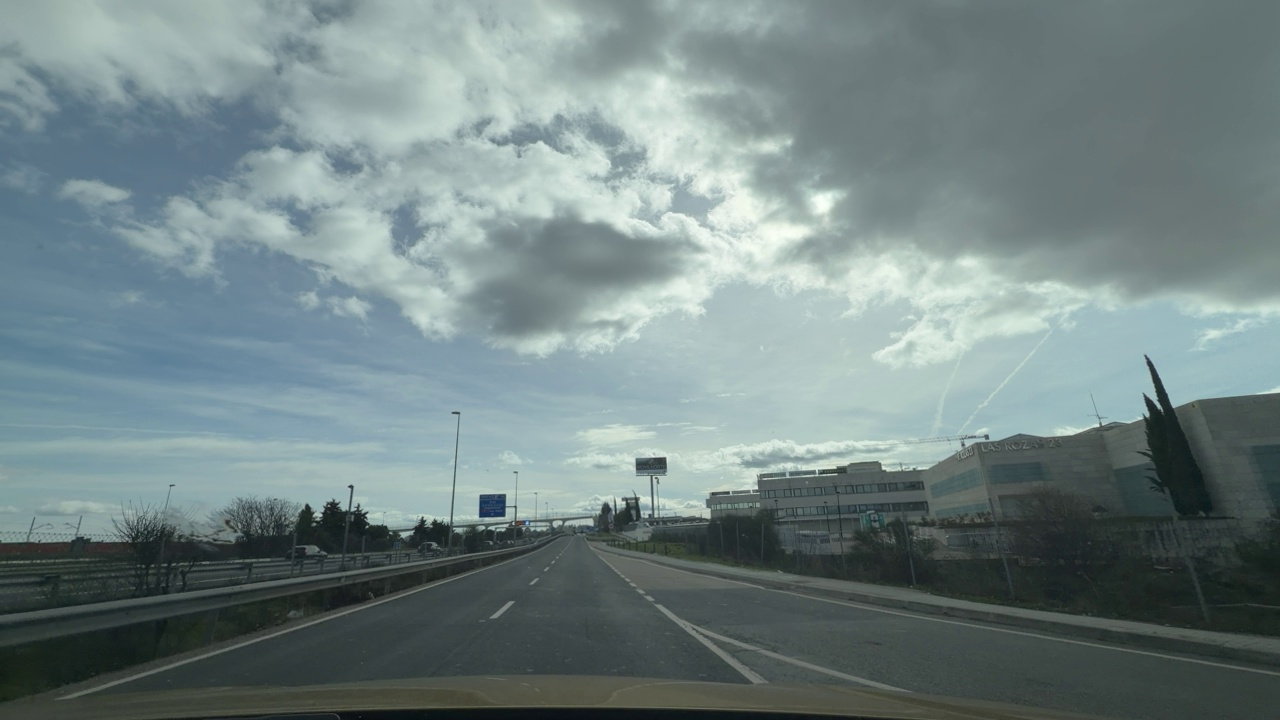
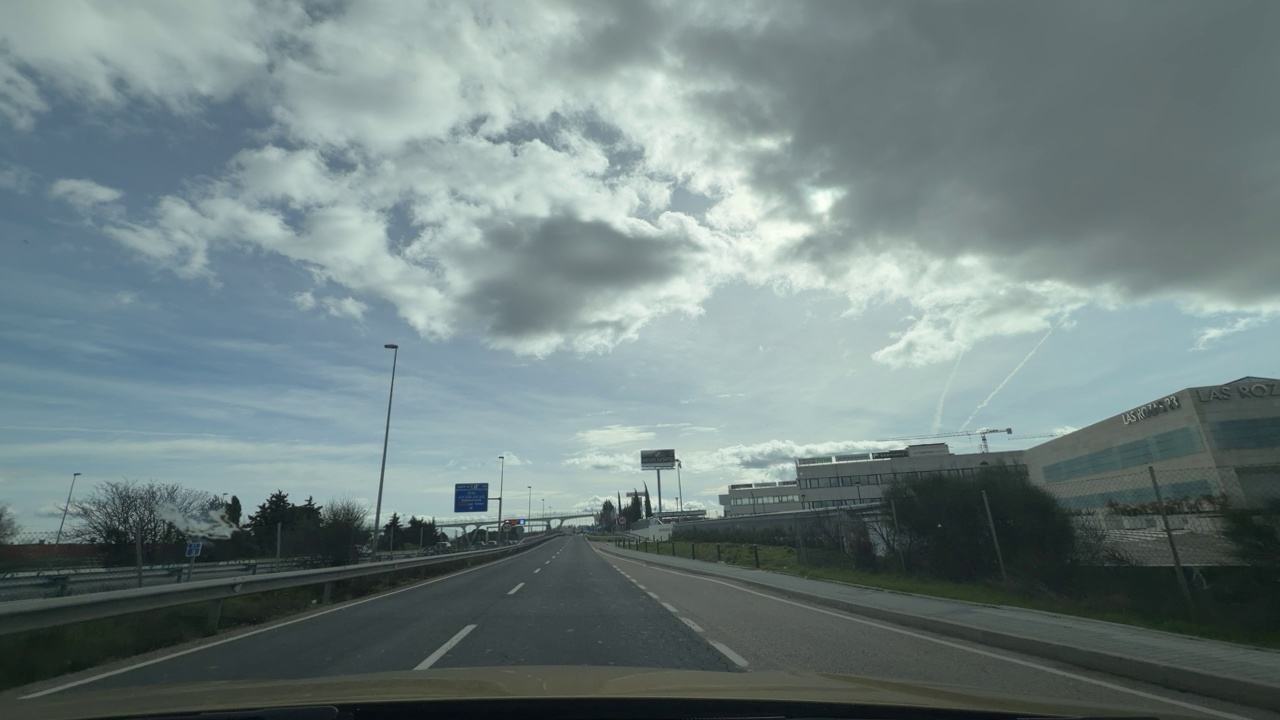
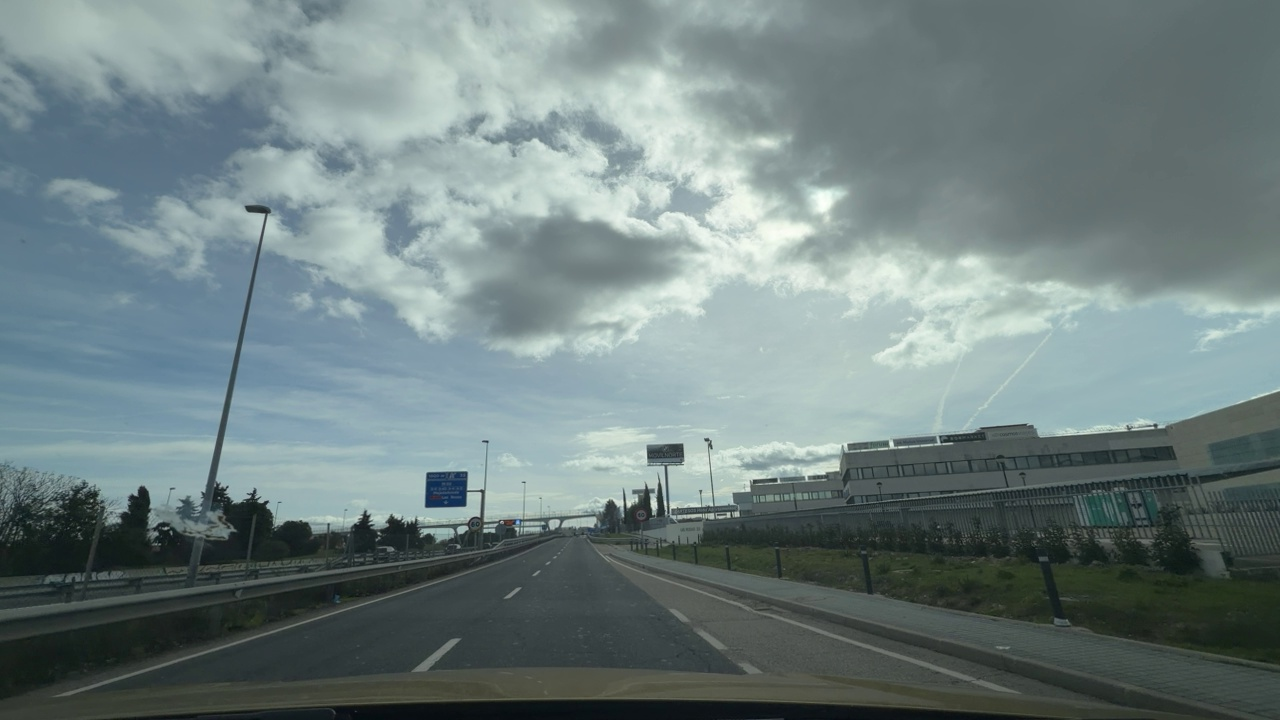
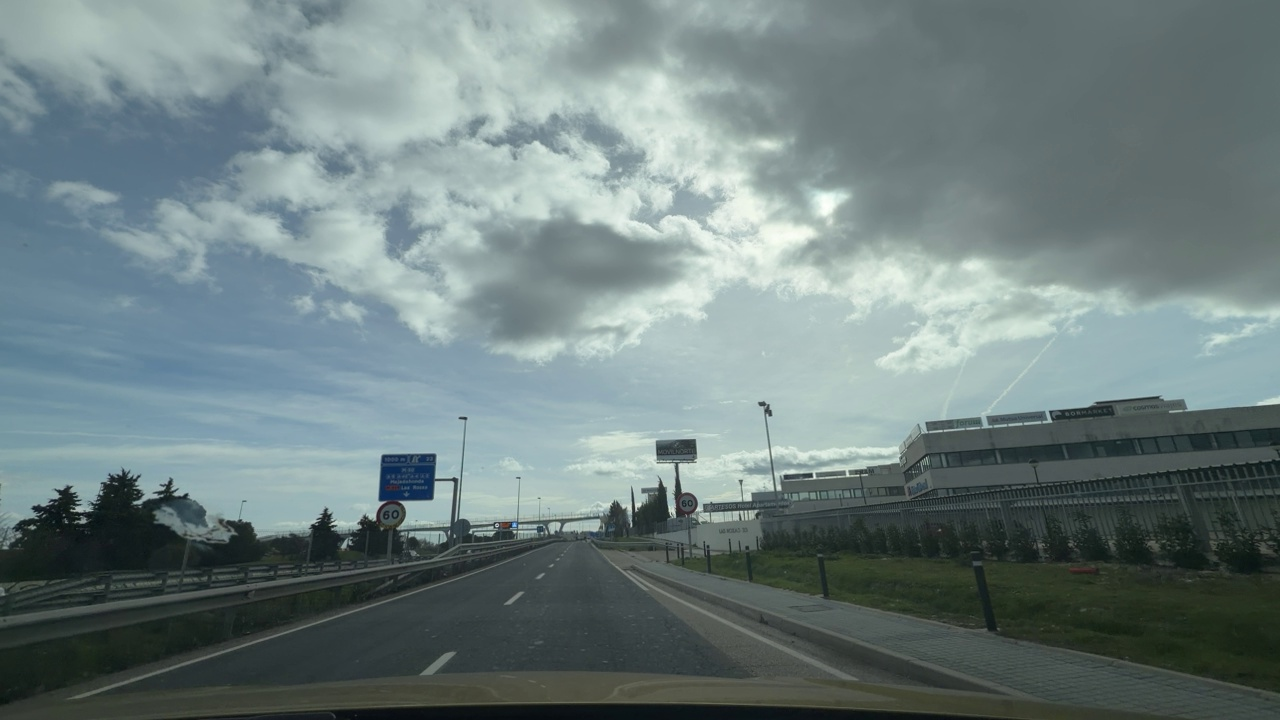
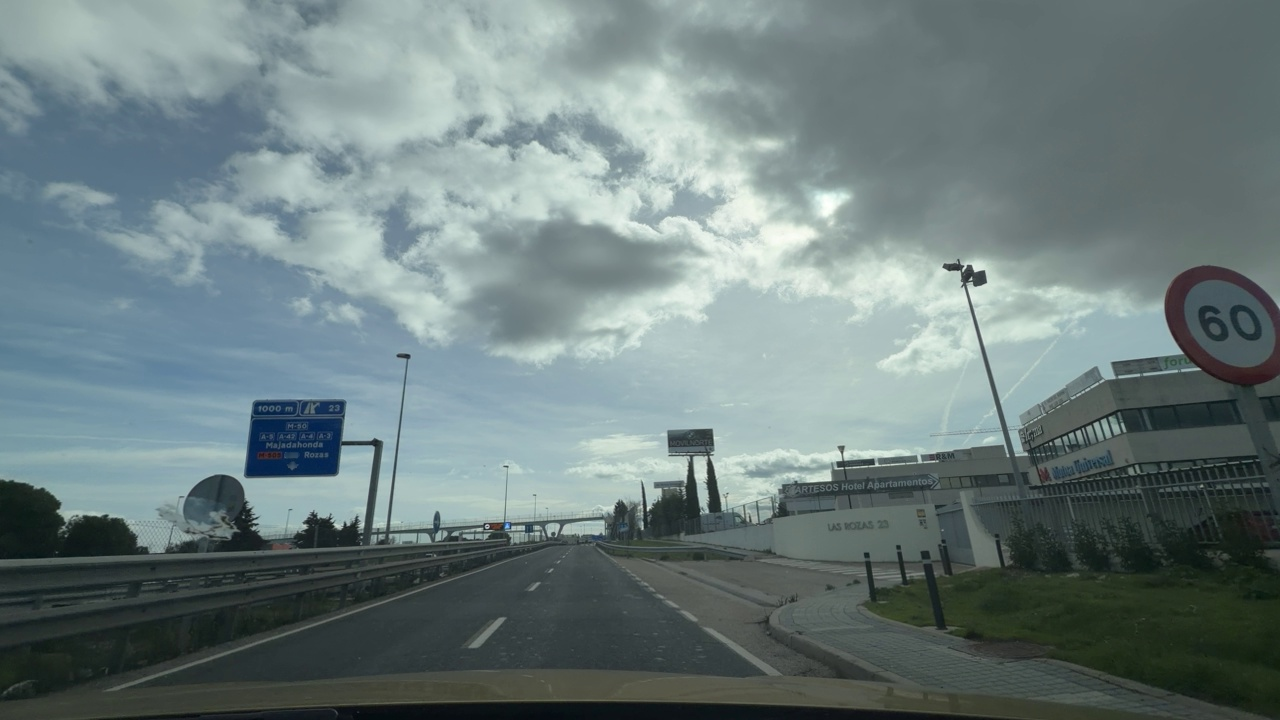
Situation: empty
Question: Are pedestrians or cyclists moving alongside the ego vehicle on the left side?
Answer: No
Reasoning: There are no objects or pedestrian on any of the sides

Situation: empty
Question: Is the ego vehicle currently traveling within an acceleration or merge lane?
Answer: No
Reasoning: There is a merging lane on the right of the ego lane but ego vehicle is traveling through a noraml highway lane

Situation: empty
Question: Is there an adjacent acceleration lane merging into the ego lane?
Answer: Yes
Reasoning: A separate short acceleration lane on the right is merging

Situation: empty
Question: Do the outer lane markings of an adjacent lane converge into the ego lane?
Answer: Yes
Reasoning: The marks on the right side road are not continuous indicating an adjacent lane is merging